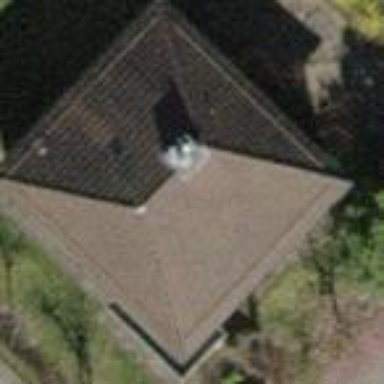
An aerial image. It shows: Building with tiled roof.